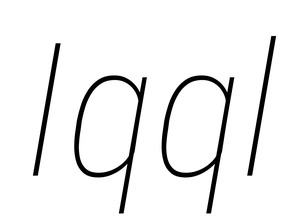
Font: Roboto-Italic_Condensed_Thin_Italic